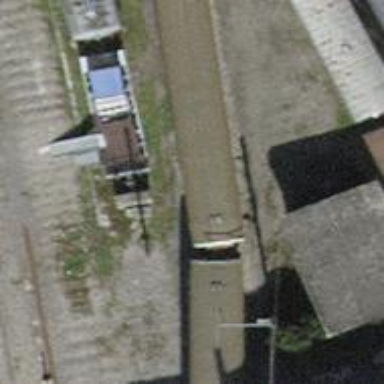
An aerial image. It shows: Narrow gauge railway siding with one track. The railway line is electrified with contact line.